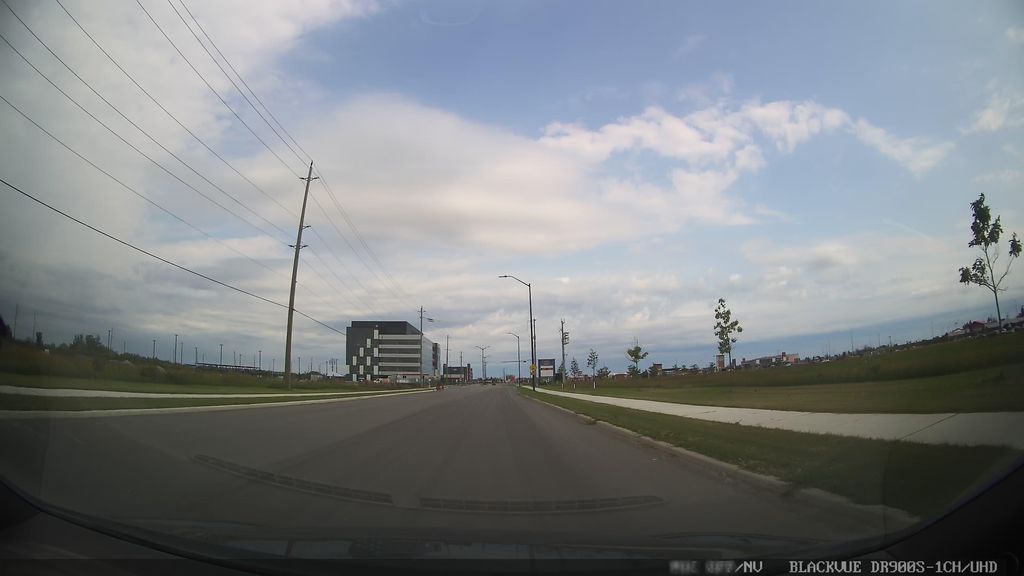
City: ottawa-gatineau